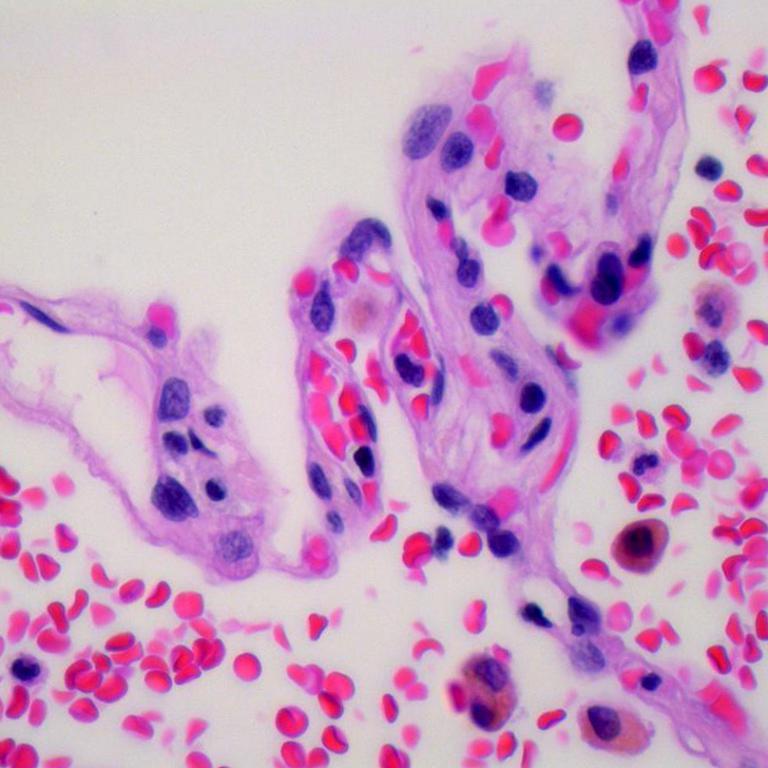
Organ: lung
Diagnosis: benign